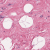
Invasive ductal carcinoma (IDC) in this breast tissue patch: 0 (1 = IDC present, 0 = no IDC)